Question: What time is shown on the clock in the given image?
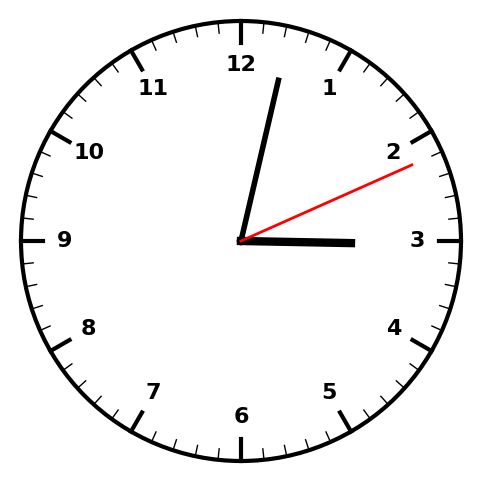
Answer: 03:02:11